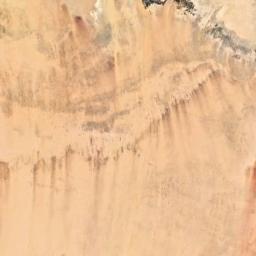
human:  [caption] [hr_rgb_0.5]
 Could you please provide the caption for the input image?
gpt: There are many lines in the desert .

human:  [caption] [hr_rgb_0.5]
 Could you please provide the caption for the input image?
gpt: The desert has yellow sand and flat terrain .

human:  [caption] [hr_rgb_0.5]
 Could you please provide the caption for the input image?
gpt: There are yellow desert with a line of bare land .

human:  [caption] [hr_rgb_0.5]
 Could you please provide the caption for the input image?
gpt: This is a sand dune with a yellow wavy texture with a gray bare top .

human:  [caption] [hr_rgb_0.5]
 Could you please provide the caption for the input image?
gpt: A yellow desert with some stripes .